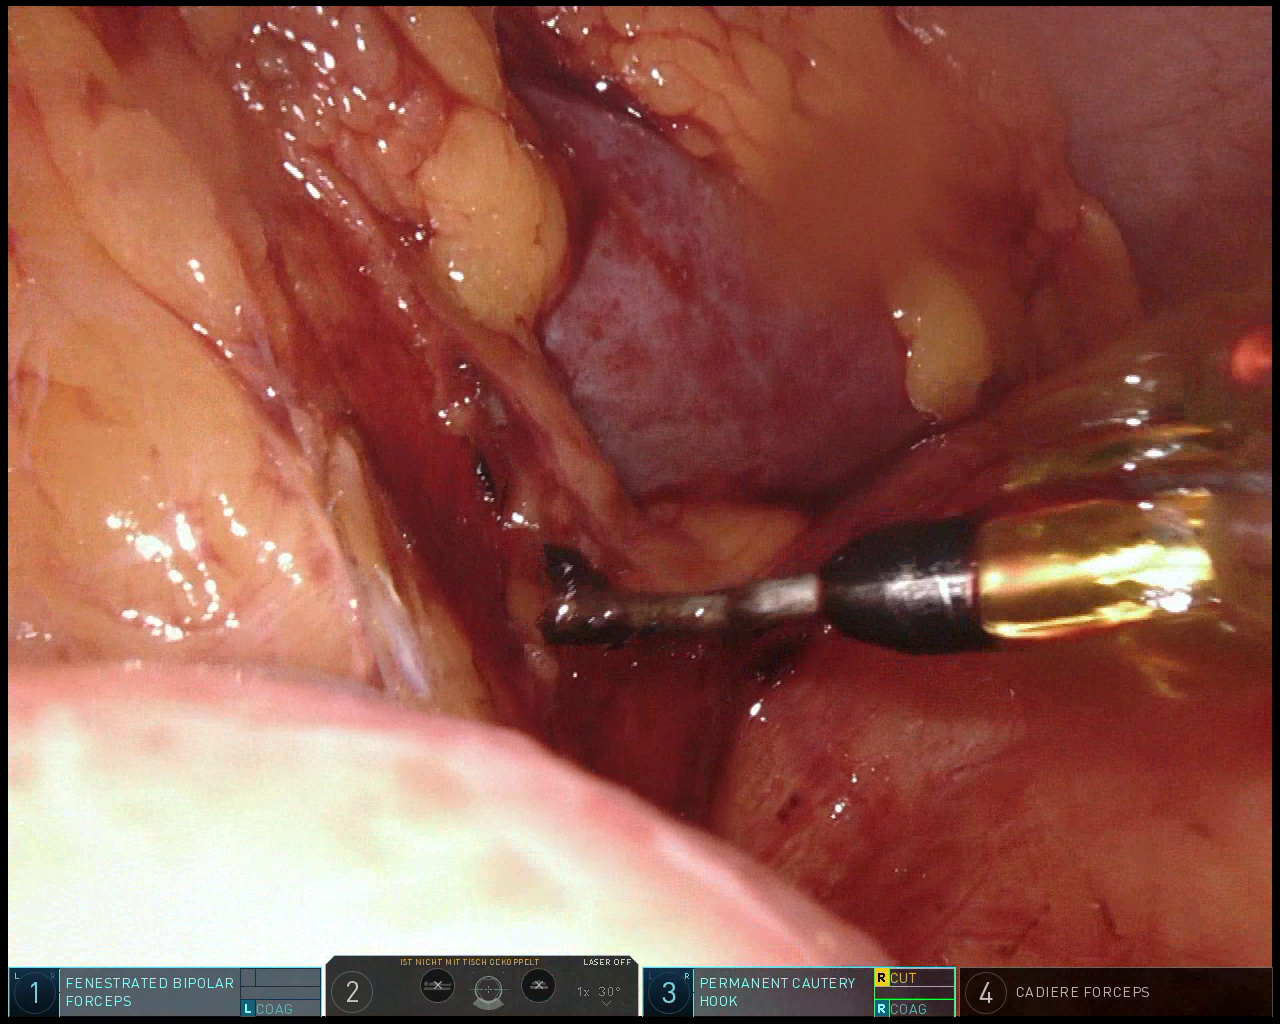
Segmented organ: spleen
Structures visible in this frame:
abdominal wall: yes
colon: yes
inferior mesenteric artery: no
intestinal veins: no
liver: no
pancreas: no
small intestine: no
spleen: yes
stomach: no
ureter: no
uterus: no
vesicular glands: no